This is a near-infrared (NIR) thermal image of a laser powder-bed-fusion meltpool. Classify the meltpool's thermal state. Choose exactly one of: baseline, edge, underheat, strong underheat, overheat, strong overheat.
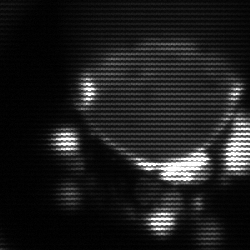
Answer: edge